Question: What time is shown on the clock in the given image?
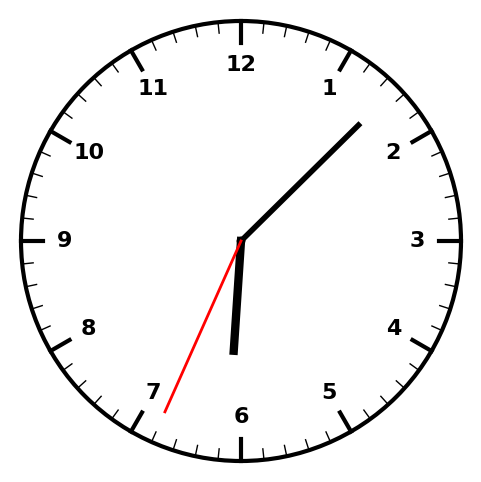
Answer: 06:07:34